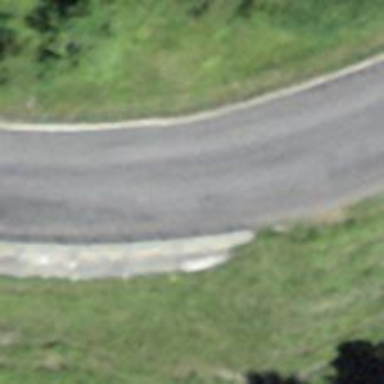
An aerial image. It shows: Tertiary road with asphalt surface designed for Nordic skiing.